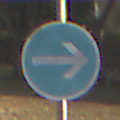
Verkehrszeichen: VorgeschriebeneFahrtrichtungHierRechts
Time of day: SunriseSunset
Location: Outdoor (Nature)
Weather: Clear
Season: NotSpecified
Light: Natural